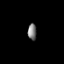
Tissue: prostate
Cell type: T cells
Senescence score: 0.3172
Nuclear area (px): 140
Mean DAPI intensity: 124.95